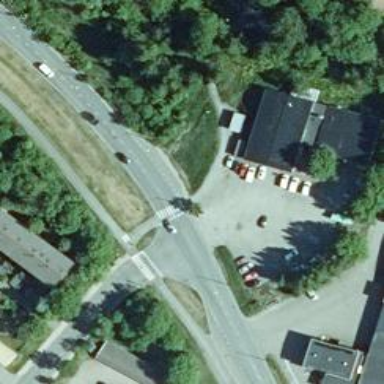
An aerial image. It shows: Asphalt footway with marked crossing and pedestrian island.